Question: I got an issue here. I found out that the global variable got changed every time it got into ajax.
'''
$(document).on("keyup input", ".product-id", function () {
var id_prod = this.id.replace('prod_id_', '');
console.log('id_prod (outside ajax): ', id_prod);
var inputVal = $(this).val();
var resultDropdown = $('#result2').css({
"display": "block"
});
if (inputVal.length) {
$.ajax({
type: 'POST',
data: { term: inputVal },
url: 'backend-search-inv.php',
success: function (data) {
resultDropdown.html(data);
$(document).on("click", "#result2 p", function () {
var inv_id = $(this).text();
//console.log('inv_id: ',inv_id);
$.ajax({
type: 'POST',
data: {
term: inv_id
},
url: 'autocomplete_inv.php',
success: function (response) {
var inv_info = jQuery.parseJSON(response);
console.log('id_prod (in ajax): ', id_prod);
},
error: function () {
console.log('Unable to access database.');
}
});
}); //end of result being clicked
}
});
}
else {
resultDropdown.empty();
}
});
'''
I don't get it why the variable 'id_prod' gets incremented everytime when it goes into ajax. Here is the screenshot of the 'console.log'.

Referring to the screenshot, everytime I want to enter something to the 'id_prod = 2', the ajax always ended up updating the 'id_prod = 1', and then 'id_prod = 2' again automatically, and result in duplication of my data.
Can someone help me on this?
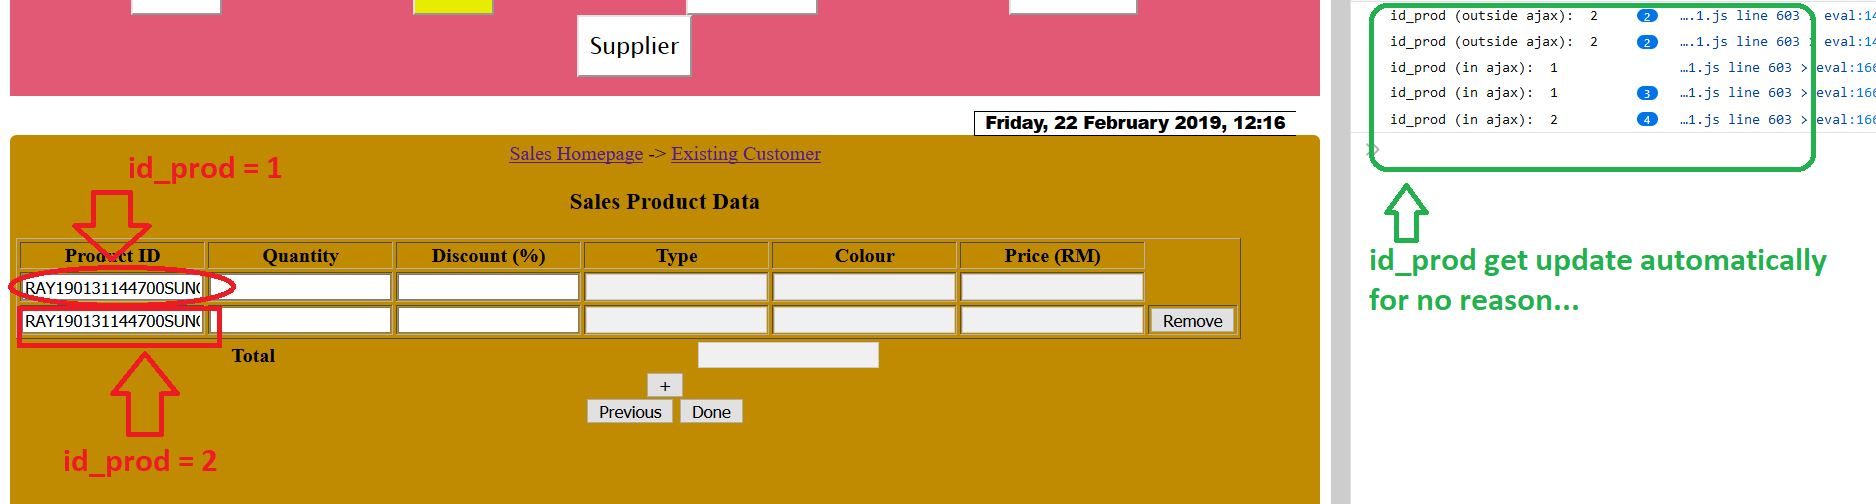
Answer: So basically I just declare the 'id_prod' as a global variable and assigned 0 as it's default value. Then, for 'id_prod' is basically assigned to new value once it's in the 'keyup input' event.
Thanks to Mohamed Yousef for his answer in my own question's comment section!
'''
//DECLARE id_prod as a global variable...
var id_prod = 0;
$(document).on("keyup input", ".product-id", function(){
id_prod = this.id.replace('prod_id_', '');
var inputVal = $(this).val();
var resultDropdown = $('#result2').css({"display":"block"});
if(inputVal.length){
$.ajax({
type: 'POST',
data: {term:inputVal},
url: 'backend-search-inv.php',
success: function(data){
resultDropdown.html(data);
}
});
}
else{
resultDropdown.empty();
}
});
// WHEN RESULT BEING CLICKED...
$(document).on("click", "#result2 p", function(){
var inv_id = $(this).text();
$.ajax({
type: 'POST',
data: {term:inv_id},
url: 'autocomplete_inv.php',
success: function (response) {
var inv_info = jQuery.parseJSON(response);
console.log('id_prod (in ajax): ',id_prod);
$('#prod_id_'+id_prod).val(inv_info[0]);
$('#prod_qty_'+id_prod).val(1);
$('#prod_disct_'+id_prod).val(0);
$('#prod_type_'+id_prod).val(inv_info[1]);
$('#prod_colour_'+id_prod).val(inv_info[2]);
$('#prod_price_'+id_prod).val(inv_info[3]);
$('#result2').empty();
sumPrice();
},
error: function(){
console.log('Unable to access database.');
}
});});
'''